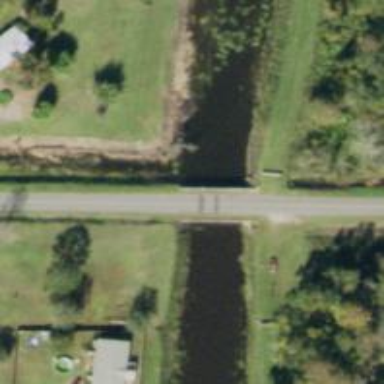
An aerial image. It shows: Residential road with bridge.